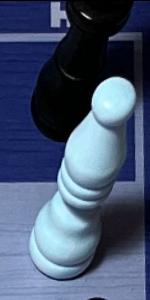
Label: Bishop_White